Aerial crown-view tile of a tropical tree (Barro Colorado Island, Panama), acquired 20250512:
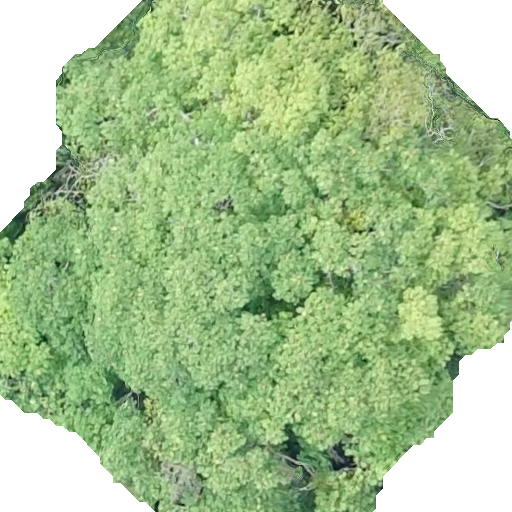
Species: Dipteryx oleifera
GBIF accepted scientific name: Dipteryx oleifera
Crown area: 336.409 m²